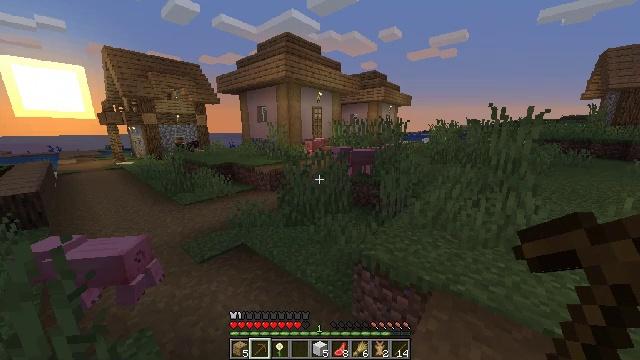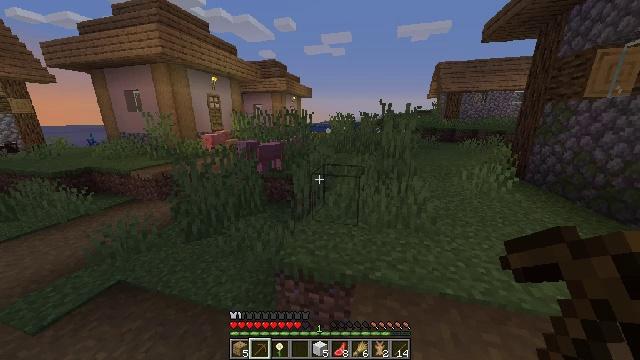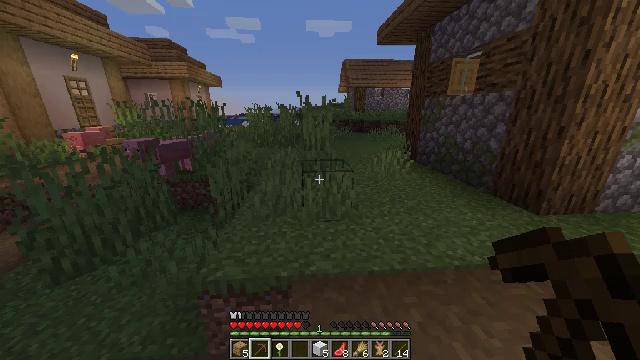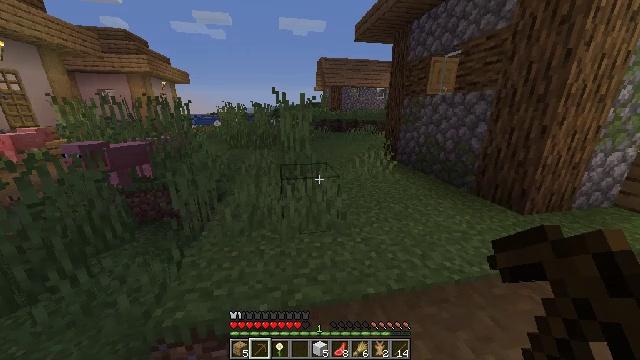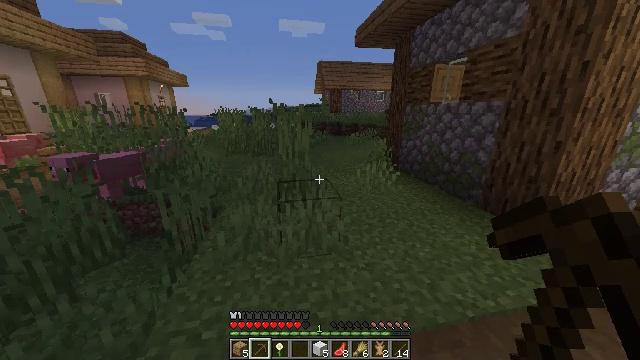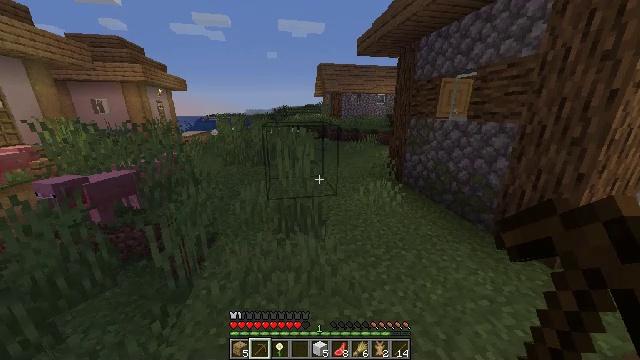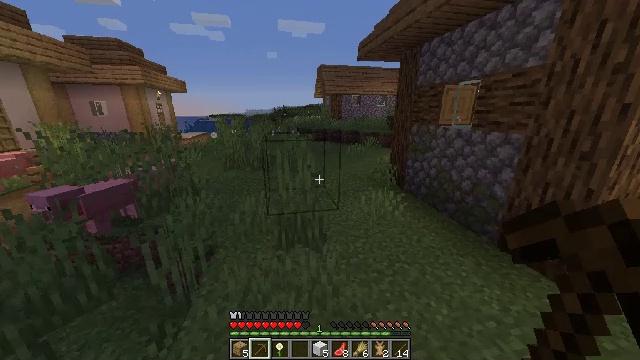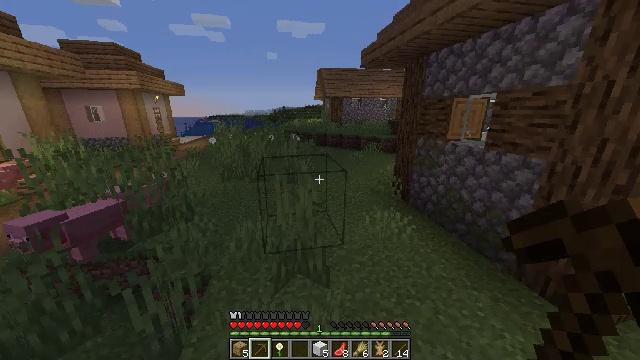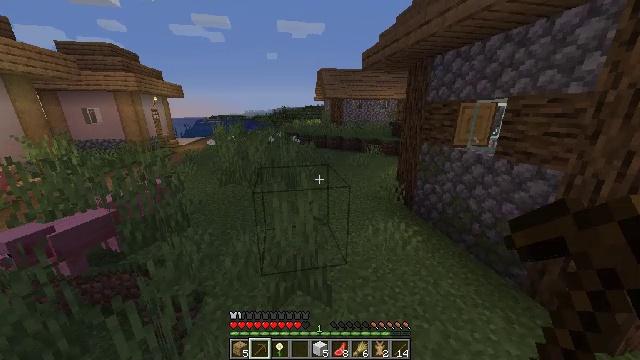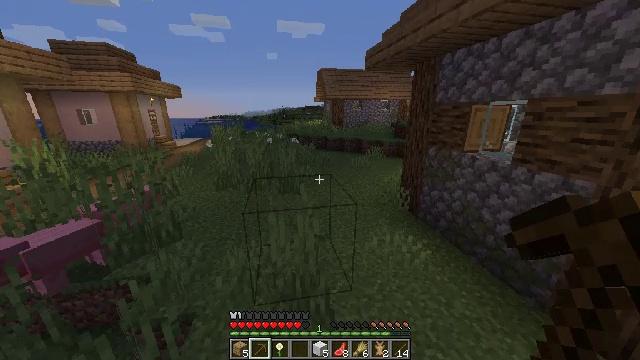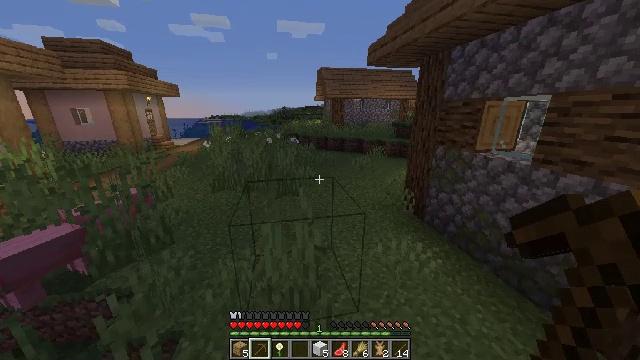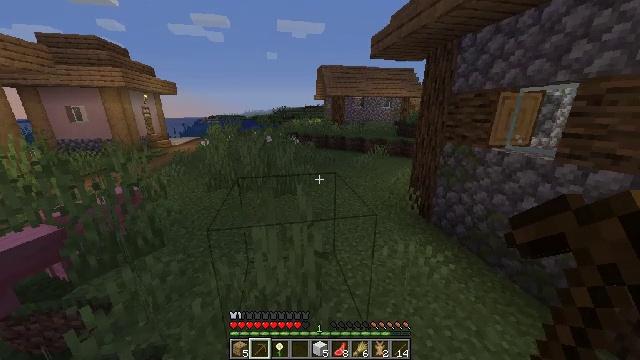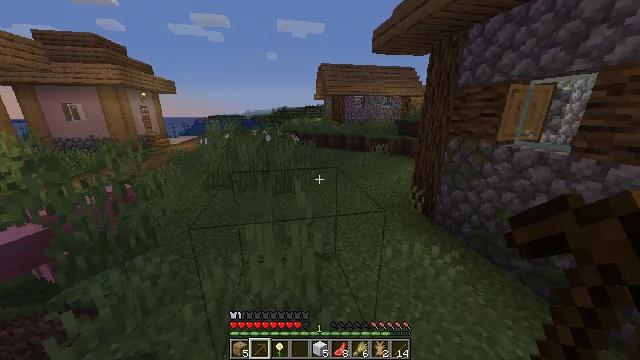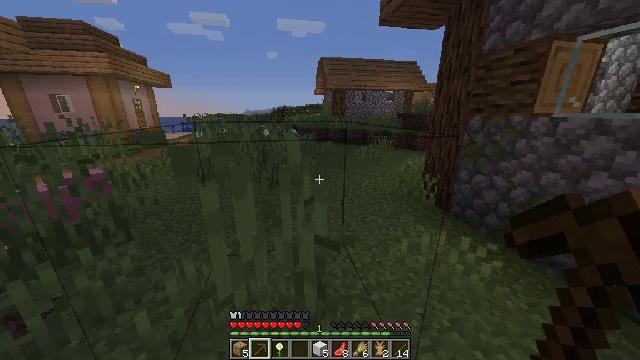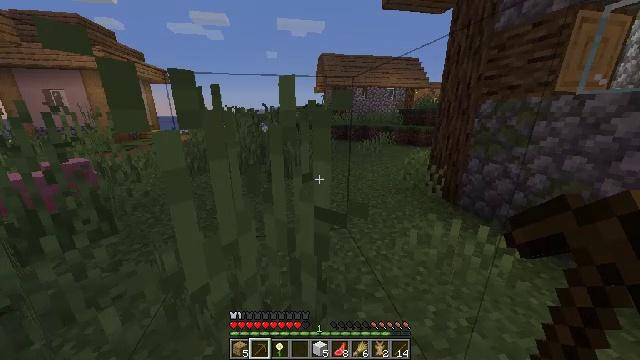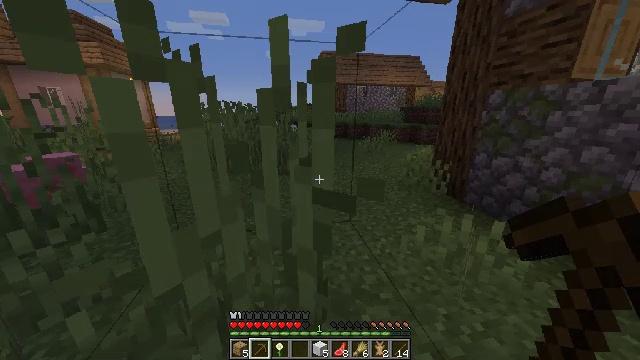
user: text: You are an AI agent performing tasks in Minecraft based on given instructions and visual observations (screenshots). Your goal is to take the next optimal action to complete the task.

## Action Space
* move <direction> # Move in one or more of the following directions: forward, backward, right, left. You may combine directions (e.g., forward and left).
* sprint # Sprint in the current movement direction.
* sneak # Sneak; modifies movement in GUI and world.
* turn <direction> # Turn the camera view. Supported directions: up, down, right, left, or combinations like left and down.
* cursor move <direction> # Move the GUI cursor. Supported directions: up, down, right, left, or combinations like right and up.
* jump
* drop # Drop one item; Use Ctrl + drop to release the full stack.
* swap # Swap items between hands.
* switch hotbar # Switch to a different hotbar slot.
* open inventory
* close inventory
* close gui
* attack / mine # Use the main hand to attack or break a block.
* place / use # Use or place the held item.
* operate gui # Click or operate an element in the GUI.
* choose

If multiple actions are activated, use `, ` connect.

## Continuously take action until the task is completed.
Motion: motion action
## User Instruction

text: Mine the oak fence from the structure.
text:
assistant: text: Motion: move forward, turn right and down
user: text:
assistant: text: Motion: move forward, turn right and down
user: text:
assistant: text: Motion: move forward, turn right
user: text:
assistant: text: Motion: move forward, jump
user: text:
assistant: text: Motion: move forward, jump
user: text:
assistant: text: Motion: move forward, jump
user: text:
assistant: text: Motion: move forward, jump
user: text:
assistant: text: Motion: move forward, jump
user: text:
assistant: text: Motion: move forward, jump
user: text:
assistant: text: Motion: move forward, jump
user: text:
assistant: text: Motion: move forward, jump
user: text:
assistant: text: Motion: move forward, jump
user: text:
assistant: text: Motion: move forward, jump
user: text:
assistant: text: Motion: move forward, jump
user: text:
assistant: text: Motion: move forward, jump
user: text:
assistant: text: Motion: move forward, jump
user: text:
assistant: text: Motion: move forward, jump
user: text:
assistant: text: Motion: move forward, jump
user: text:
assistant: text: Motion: move forward, jump
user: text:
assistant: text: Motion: move forward, jump
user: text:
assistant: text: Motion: move forward, turn right, jump
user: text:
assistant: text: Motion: move forward, turn right, jump
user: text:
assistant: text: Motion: move forward, turn right, jump
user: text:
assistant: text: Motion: move forward, turn right, jump
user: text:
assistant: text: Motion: move forward, turn right, jump
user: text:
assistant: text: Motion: move forward, turn right, jump
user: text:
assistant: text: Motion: move forward, turn right, jump
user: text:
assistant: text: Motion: move forward, turn right, jump
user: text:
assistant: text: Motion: move forward, turn right, jump
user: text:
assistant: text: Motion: move forward, turn right, jump